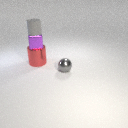
small purple metal cube above large red metal cylinder